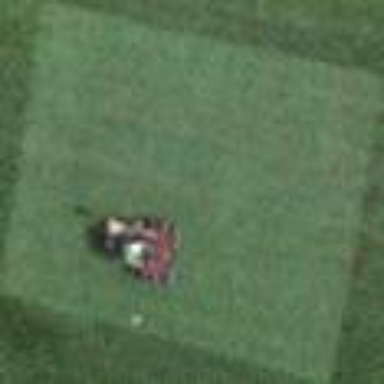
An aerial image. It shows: Golf tee on grassy land.